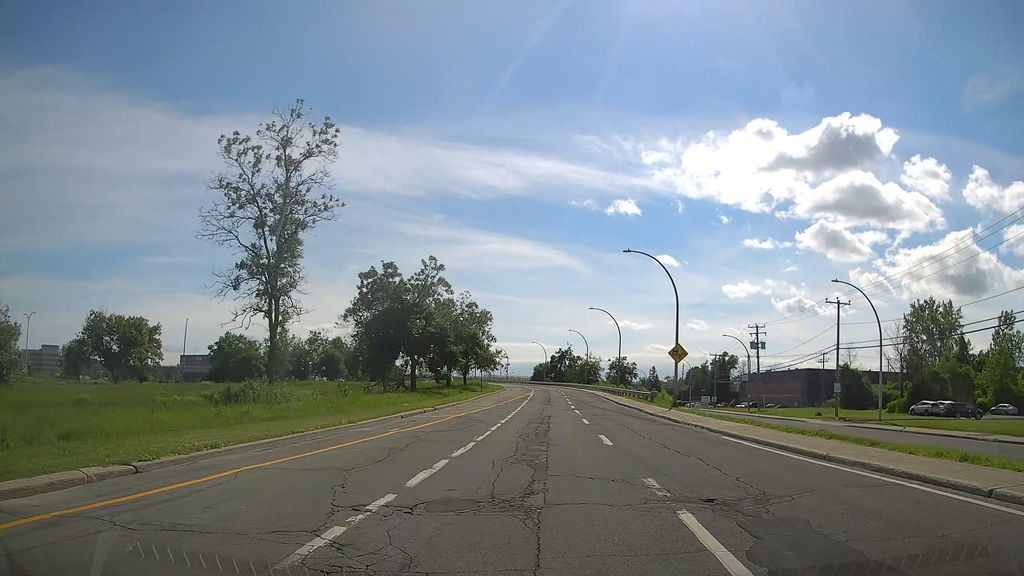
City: montreal